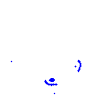
Particle: kaon